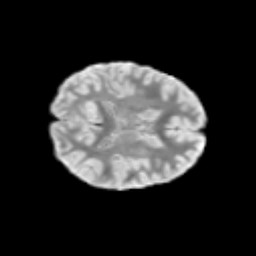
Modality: T2w
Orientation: axial
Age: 9
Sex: female
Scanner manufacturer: siemens
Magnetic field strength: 3 T
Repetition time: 3.8 s
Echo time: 0.07 s